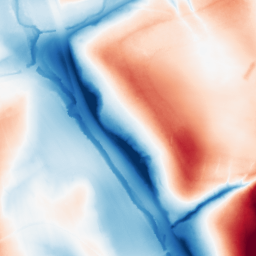
Category: classical
Decomposition family: gaussian_anisotropic
Decomposition parameters: sigma_x: 50
sigma_y: 5
Upsampling method: bicubic_16x
Upsampling parameters: scale: 16
Upsampling scale: 16